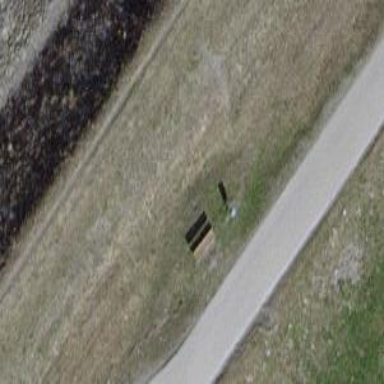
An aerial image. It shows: Bench for seating.